Question: I'm trying to get one latest 'Approved' risk assessments (it's a 'bit' column) for each department in the department table.
I also need all the not 'Approved' risk assessments for all departments but I think I'll probably do that as a separate query or union the two result sets.
Here's a simplified version of my schema for what it's worth.

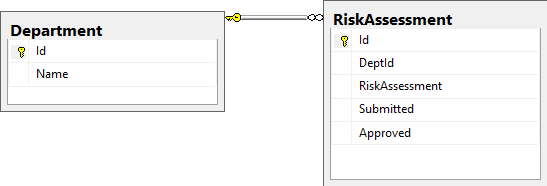
Answer: If you have SQL 2005 or higher you can use a CTE to achieve this
'''
with cte as (
select row_number() over (partition by DeptId, order by Submitted desc) as row,
id,
DeptId,
RiskAssessment,
Submitted,
Approved
from RiskAssesment where approved = 1
)
select
id,
deptid,
RiskAssessment,
Submitted,
Approved
from cte where row = 1
'''